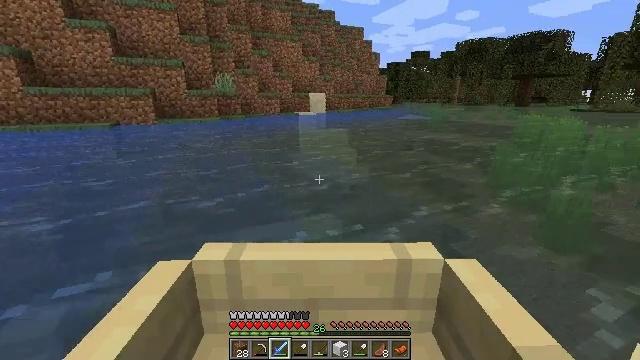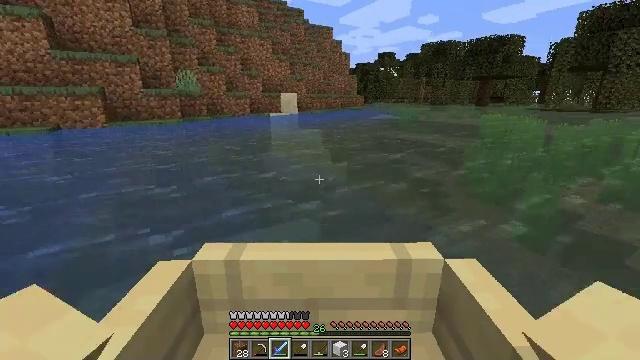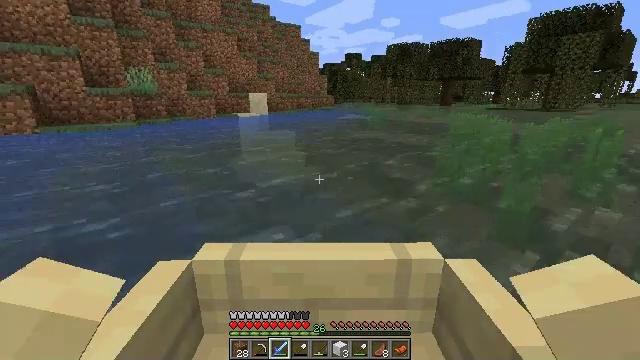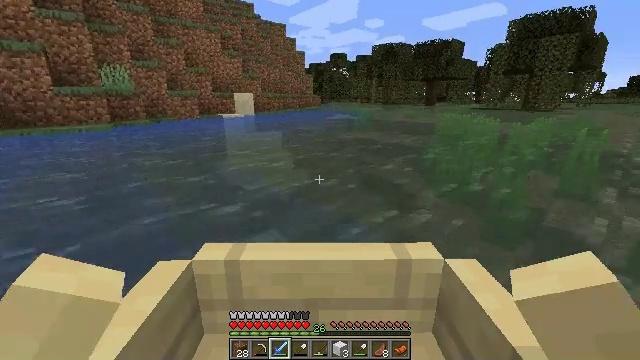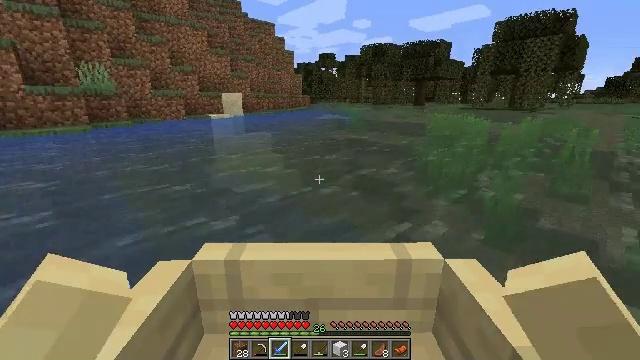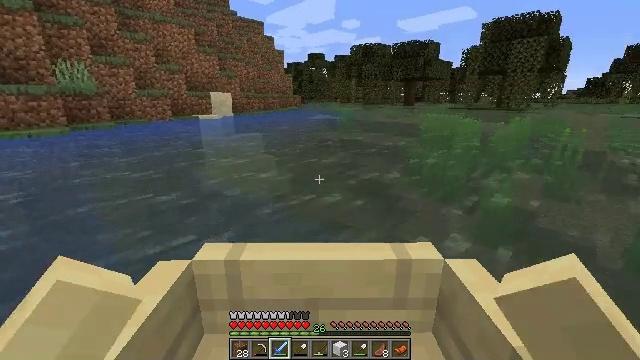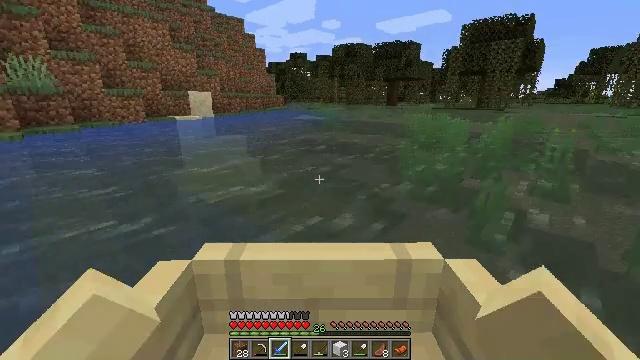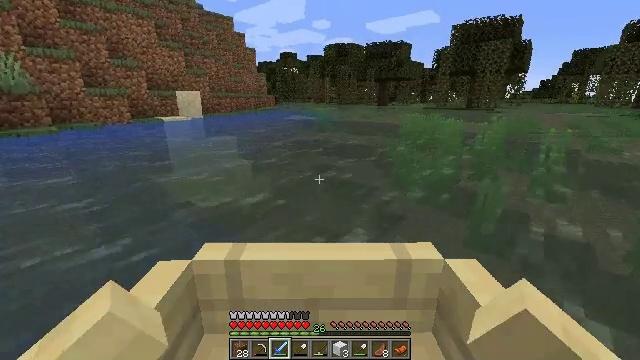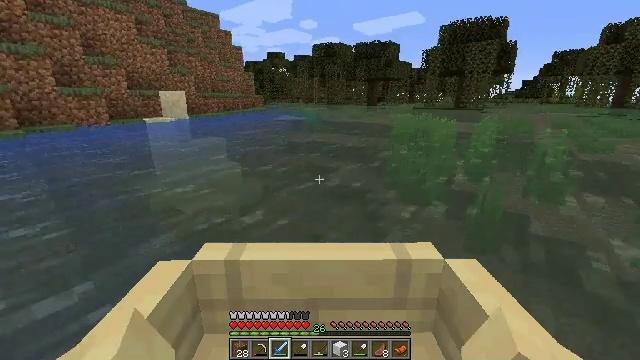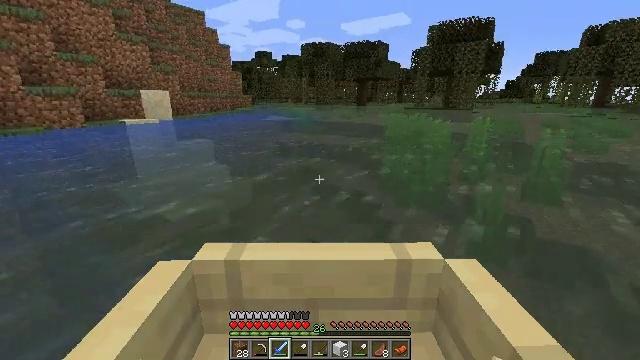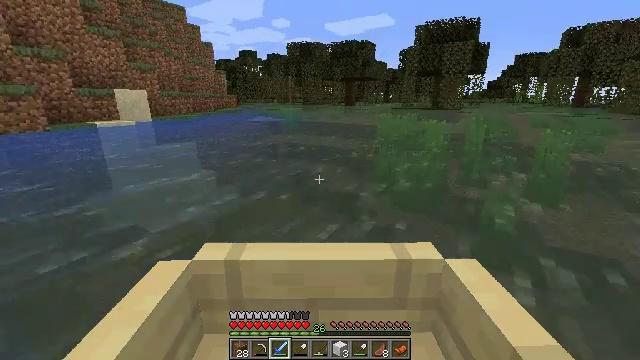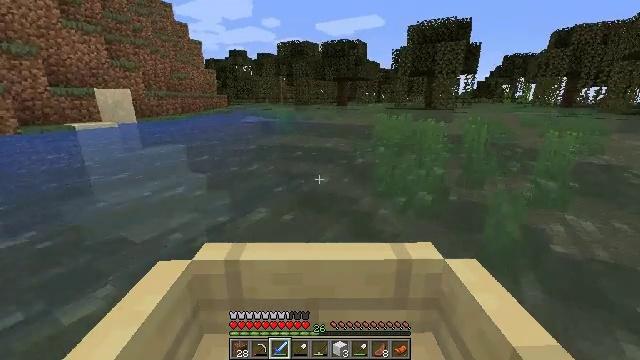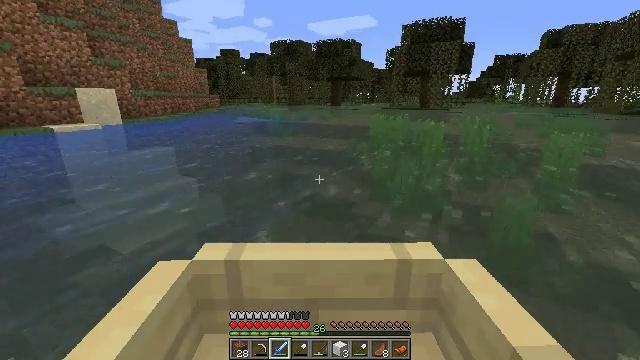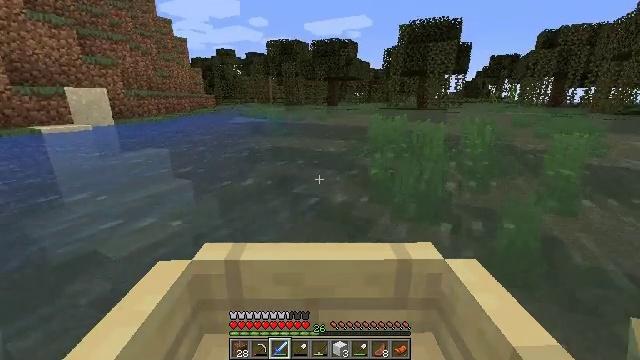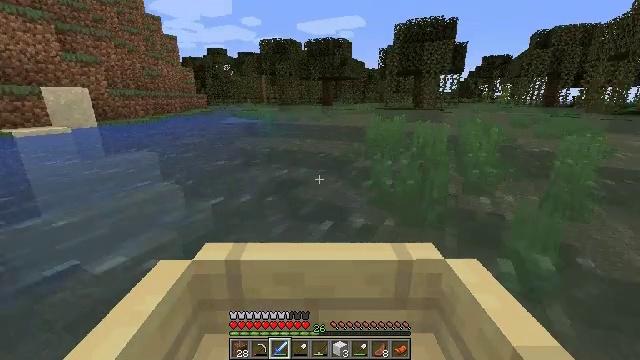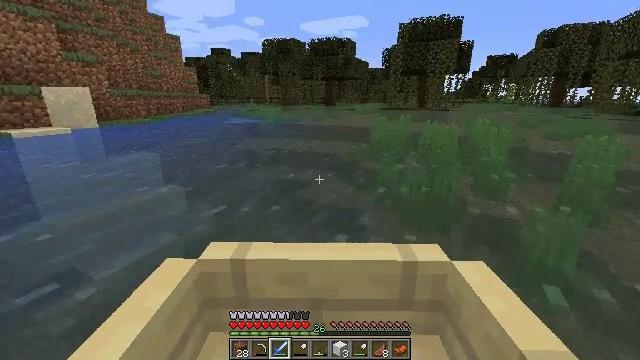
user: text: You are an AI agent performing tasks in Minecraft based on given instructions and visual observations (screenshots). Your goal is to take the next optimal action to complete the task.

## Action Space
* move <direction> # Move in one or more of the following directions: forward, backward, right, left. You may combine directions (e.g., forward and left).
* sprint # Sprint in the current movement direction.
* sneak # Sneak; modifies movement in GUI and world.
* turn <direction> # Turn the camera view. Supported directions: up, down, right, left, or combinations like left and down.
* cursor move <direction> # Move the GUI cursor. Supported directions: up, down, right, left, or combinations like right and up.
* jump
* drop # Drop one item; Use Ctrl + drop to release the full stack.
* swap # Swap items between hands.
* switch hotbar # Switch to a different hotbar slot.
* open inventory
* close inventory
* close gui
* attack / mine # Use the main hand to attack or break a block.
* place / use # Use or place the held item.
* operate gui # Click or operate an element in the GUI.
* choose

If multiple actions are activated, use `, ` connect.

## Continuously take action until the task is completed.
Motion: motion action
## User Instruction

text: Remove a lily pad from the inventory.
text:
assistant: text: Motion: move forward
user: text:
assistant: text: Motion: move forward
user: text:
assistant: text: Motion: move forward
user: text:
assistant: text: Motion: move forward
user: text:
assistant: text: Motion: move forward
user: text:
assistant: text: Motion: move forward
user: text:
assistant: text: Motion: move forward
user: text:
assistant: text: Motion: move forward
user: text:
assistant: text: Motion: move forward
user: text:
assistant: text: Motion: move forward
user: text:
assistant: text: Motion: move forward
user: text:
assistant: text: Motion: move forward
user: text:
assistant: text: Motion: move forward
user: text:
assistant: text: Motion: move forward
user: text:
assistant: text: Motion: move forward, turn left
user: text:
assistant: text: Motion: move forward
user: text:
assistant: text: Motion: move forward
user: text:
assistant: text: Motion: move forward
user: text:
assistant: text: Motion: move forward
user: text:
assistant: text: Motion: move forward
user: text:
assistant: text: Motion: move forward
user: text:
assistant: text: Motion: move forward
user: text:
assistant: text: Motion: move forward
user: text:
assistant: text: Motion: move forward, turn left
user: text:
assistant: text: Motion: move forward, turn left
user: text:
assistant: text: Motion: move forward
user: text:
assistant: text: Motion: move forward and move left, turn left
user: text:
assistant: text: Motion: move forward and move left
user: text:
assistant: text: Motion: move forward and move left
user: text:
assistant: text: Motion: move forward and move left